Question: I'm new to AS3 and I'm trying to create a simple game with it.
So far, I have been able to draw images like this:
'''
[Embed(source = 'C:/mypath/myimage.png')]
public static var myImageClass:Class;
private var myImage:Bitmap = new myImageClass();
'''
and then render myImage.
but that draws only a picture with no animation.
What I want is to import this picture:

and then cut the image to series of subimages and draw an animation out of them, rather than a single image. How may I do this?
Thanks!
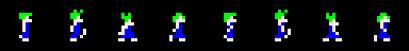
Answer: This is called "". You could accomplish it with fairly decent results, depending on your deployment target and how many animations you require, using <URL> hardware acceleration.
More here:
- <URL>